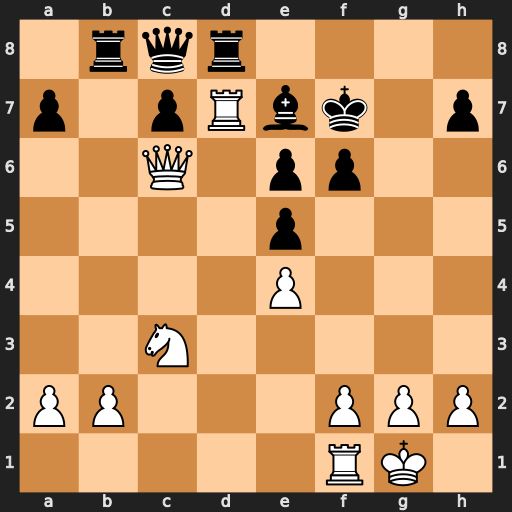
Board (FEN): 1rqr4/p1pRbk1p/2Q1pp2/4p3/4P3/2N5/PP3PPP/5RK1
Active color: w
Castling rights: -
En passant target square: -
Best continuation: Rxc7 Qxc7 Qxc7